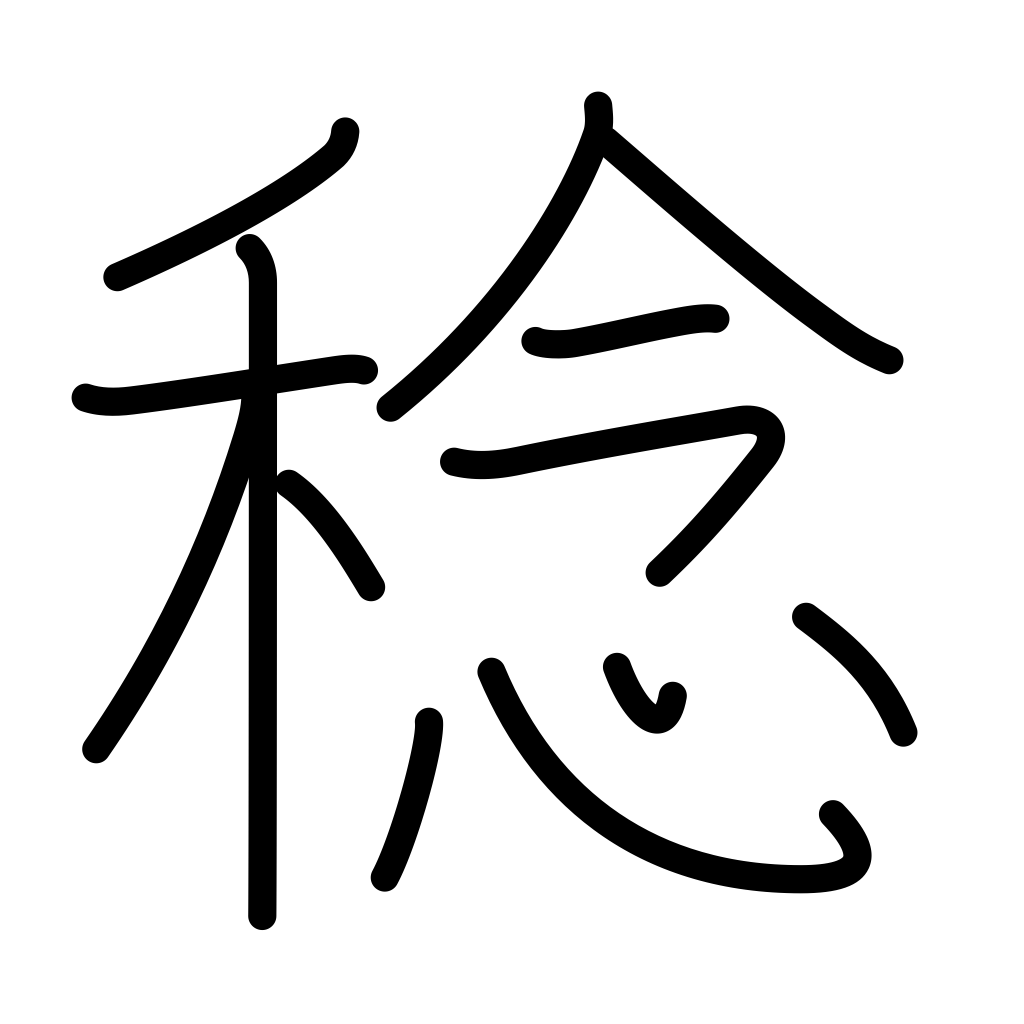
Meaning: harvest, ripen